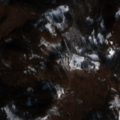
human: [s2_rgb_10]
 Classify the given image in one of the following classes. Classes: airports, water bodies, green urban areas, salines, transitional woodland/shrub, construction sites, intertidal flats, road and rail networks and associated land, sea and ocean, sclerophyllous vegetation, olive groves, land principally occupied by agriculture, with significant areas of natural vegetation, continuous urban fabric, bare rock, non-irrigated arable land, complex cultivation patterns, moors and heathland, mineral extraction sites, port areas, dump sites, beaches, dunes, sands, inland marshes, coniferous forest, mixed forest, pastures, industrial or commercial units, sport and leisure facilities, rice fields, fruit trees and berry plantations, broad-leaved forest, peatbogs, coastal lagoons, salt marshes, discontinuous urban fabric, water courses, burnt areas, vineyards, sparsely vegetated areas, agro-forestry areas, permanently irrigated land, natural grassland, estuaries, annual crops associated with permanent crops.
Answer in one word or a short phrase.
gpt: broad-leaved forest, transitional woodland/shrub